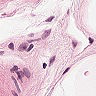
Metastatic tissue present: no